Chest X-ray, AP view. Patient: 67 years old, sex M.
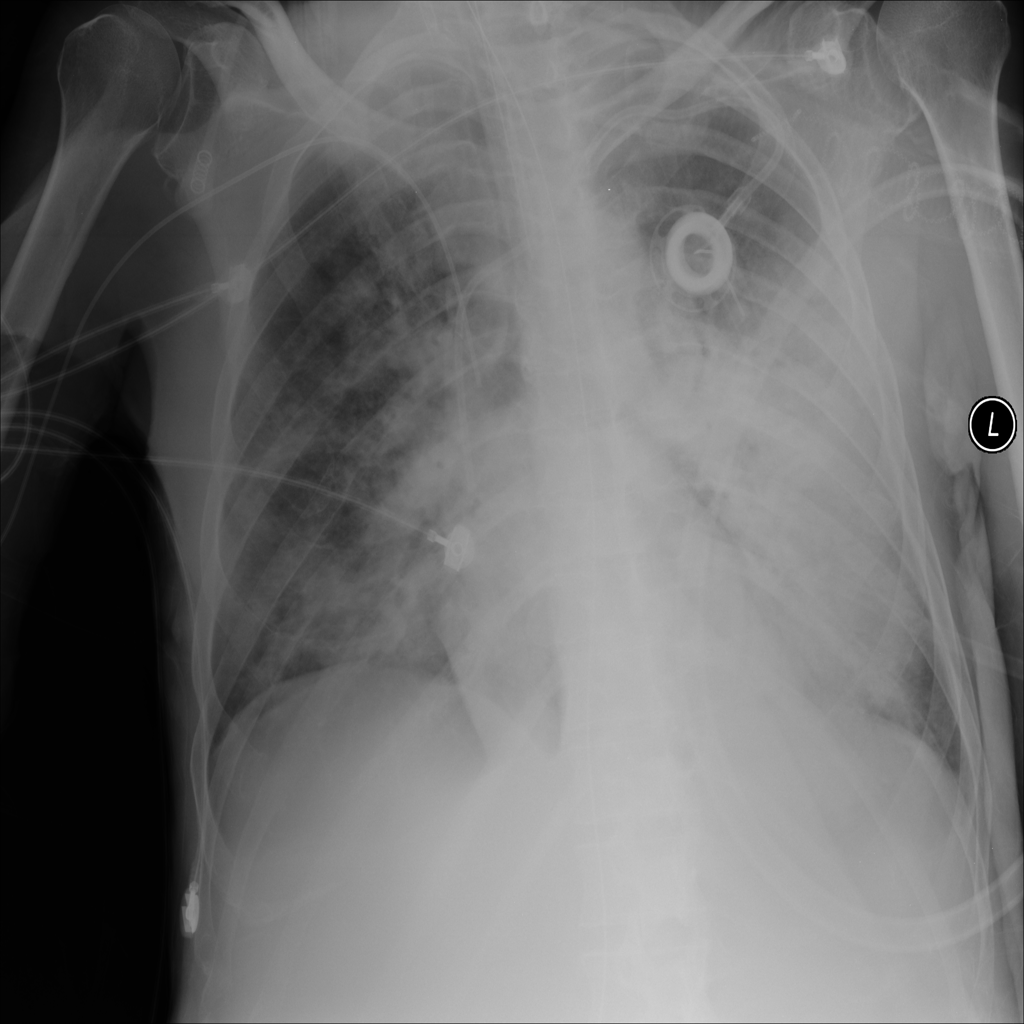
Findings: Consolidation, Infiltration, Mass